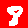
Digit: 8